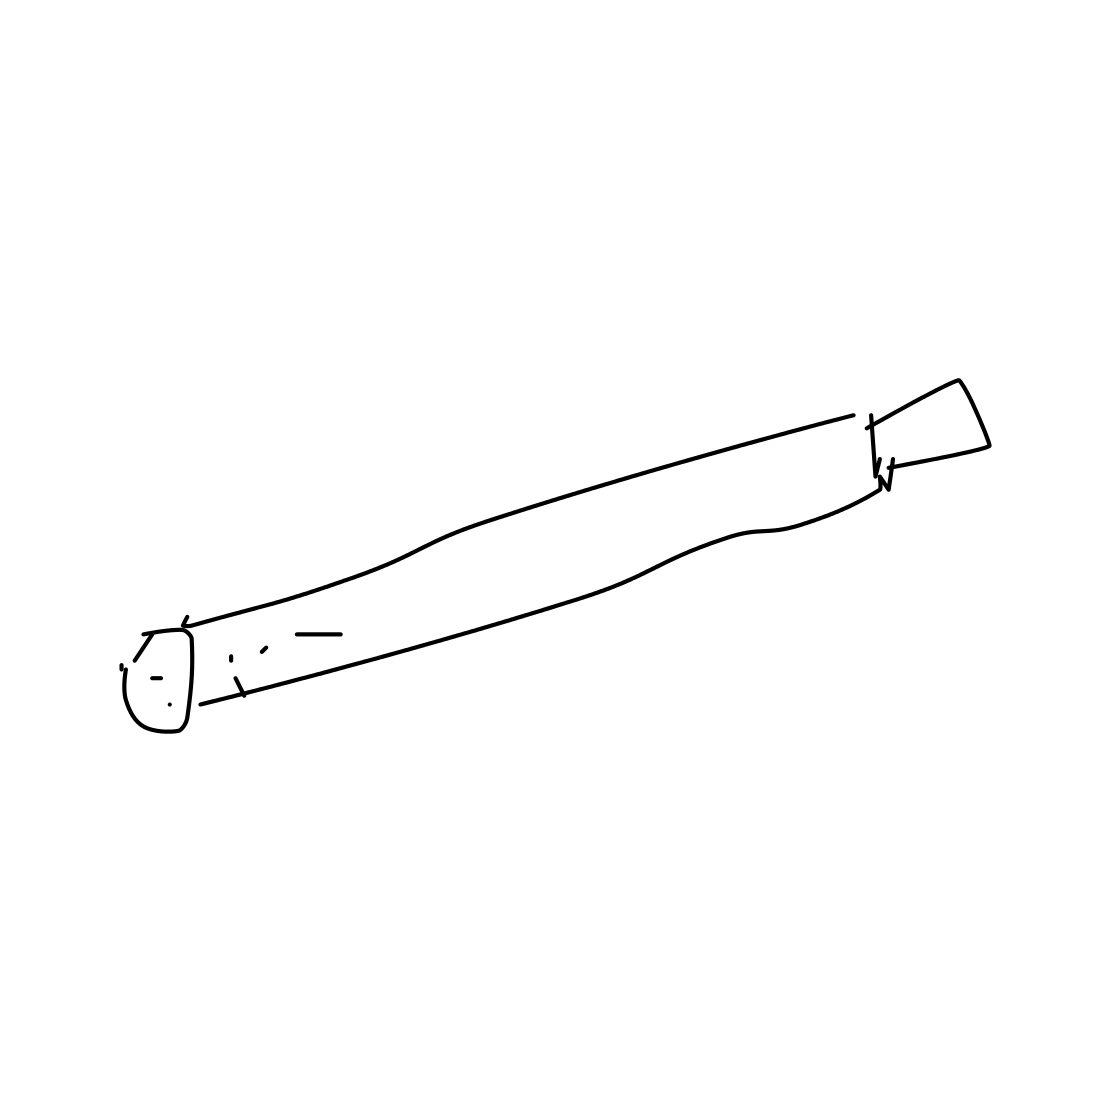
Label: cigarette